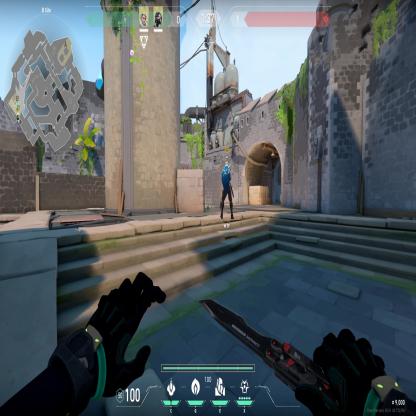
Label: teammate